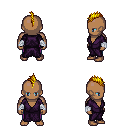
a pixel art fantasy rpg character, male body template, human, dark skin, purple robe, magenta pants, blonde mohawk hairstyle, white cloth bandages, four views (front, back, left, right), 2x2 character sprite sheet, small pixel art, hard edges, no anti-aliasing